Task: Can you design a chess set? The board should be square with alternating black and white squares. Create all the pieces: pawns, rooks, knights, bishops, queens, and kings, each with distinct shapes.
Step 1285:
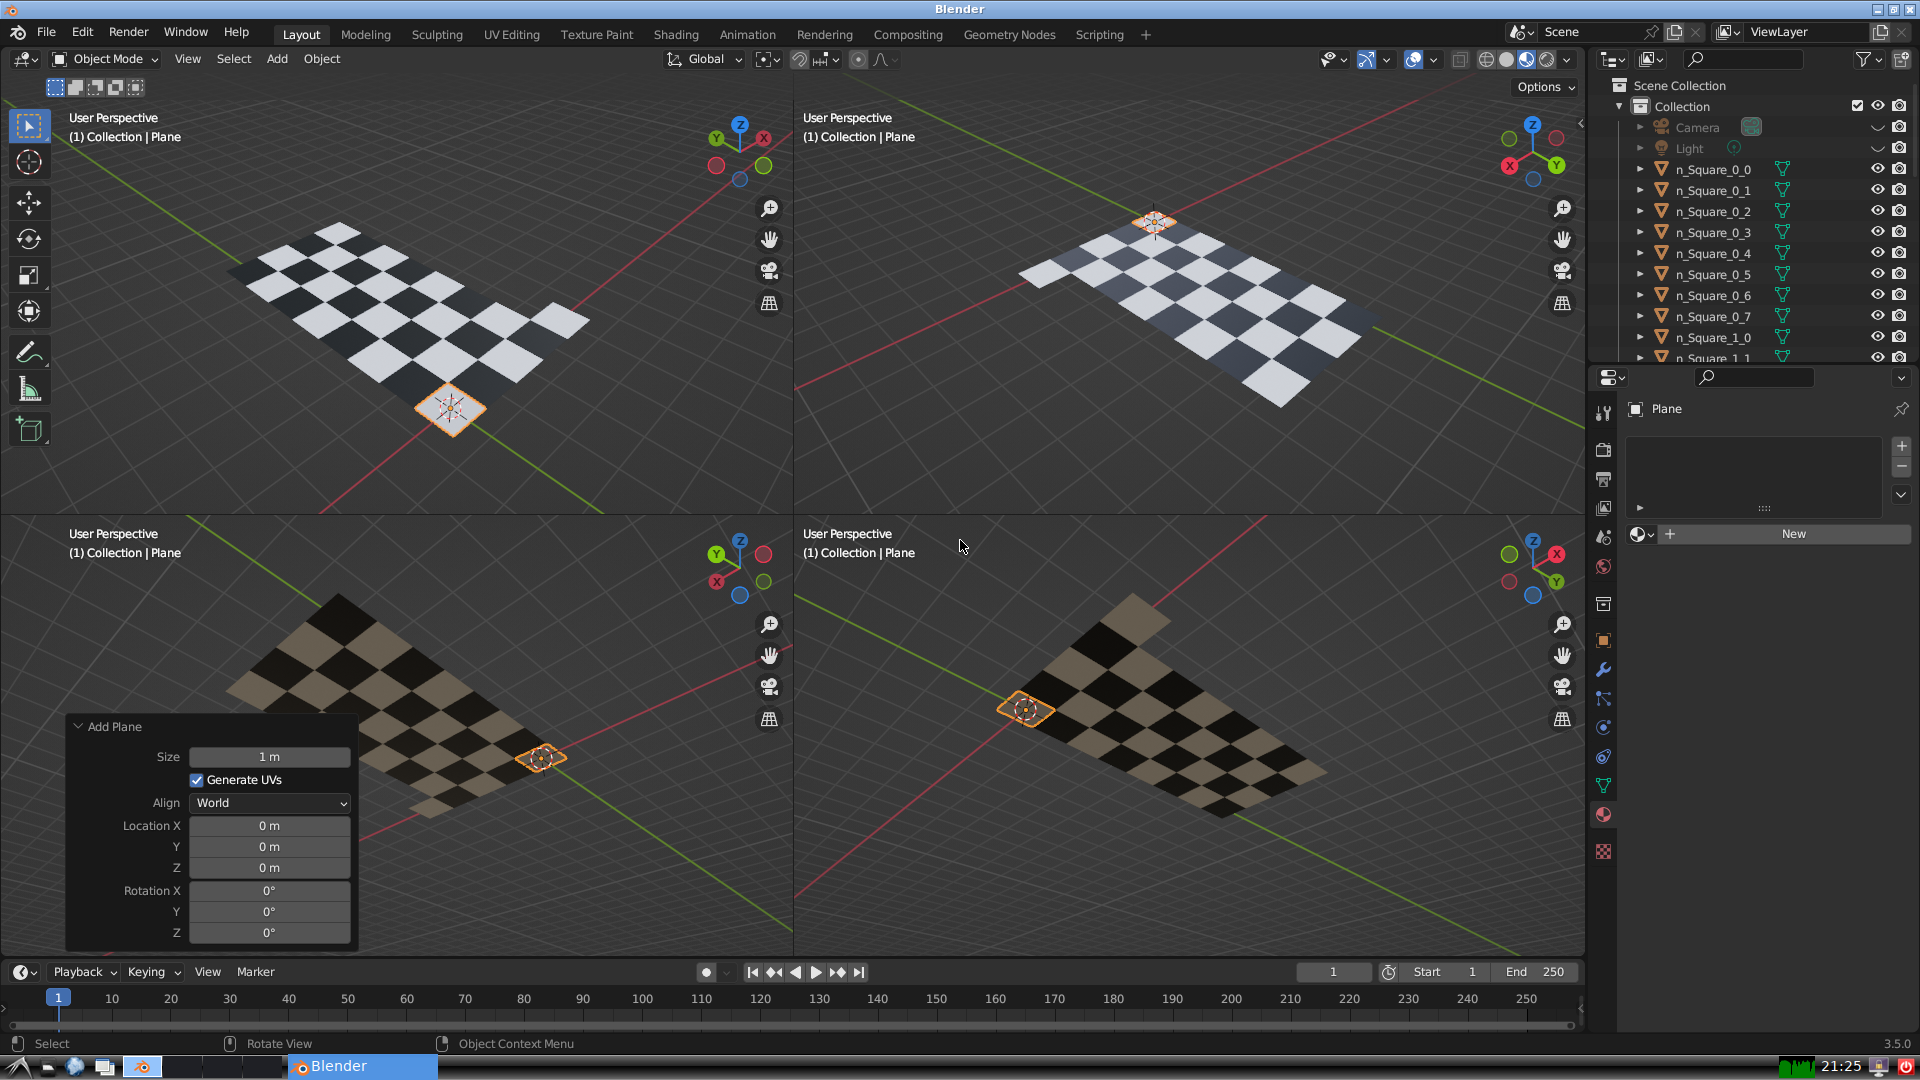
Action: {"mouse_move": [270, 826]}